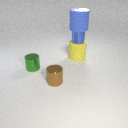
small green metal cylinder behind small brown metal cylinder